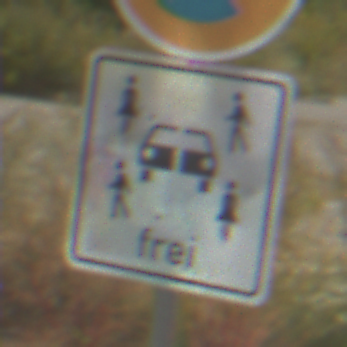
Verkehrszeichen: CarsharingfahrzeugeFrei
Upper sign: AbsolutesHalteverbot
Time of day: Midday
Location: Outdoor (Suburban)
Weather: PartlyCloudy
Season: Summer
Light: Natural